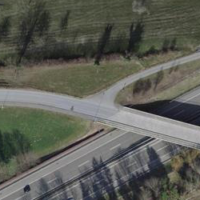
EUNIS habitat code: 57
Species observed at this site:
Milvus migrans